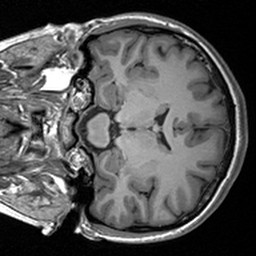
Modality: T1w
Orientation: coronal
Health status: healthy
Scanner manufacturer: siemens
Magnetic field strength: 3 T
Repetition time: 1.9 s
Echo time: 0.00227 s